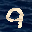
Label: 9